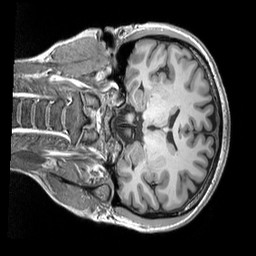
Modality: T1w
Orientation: coronal
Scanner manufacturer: siemens
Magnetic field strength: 3 T
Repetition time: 2.53 s
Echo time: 0.00298 s